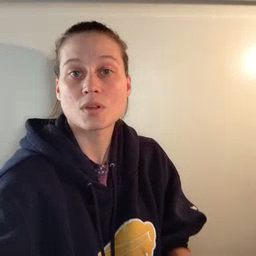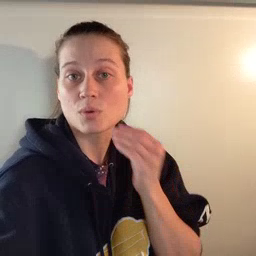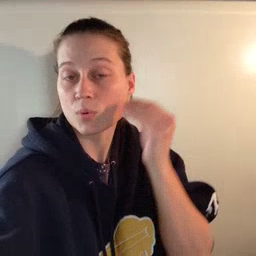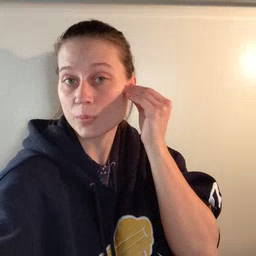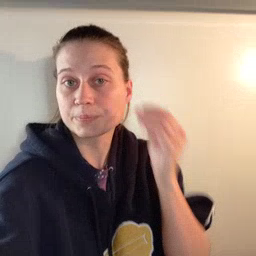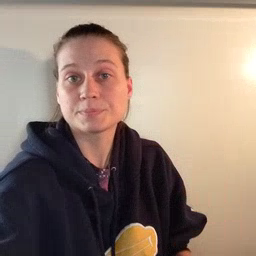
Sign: home